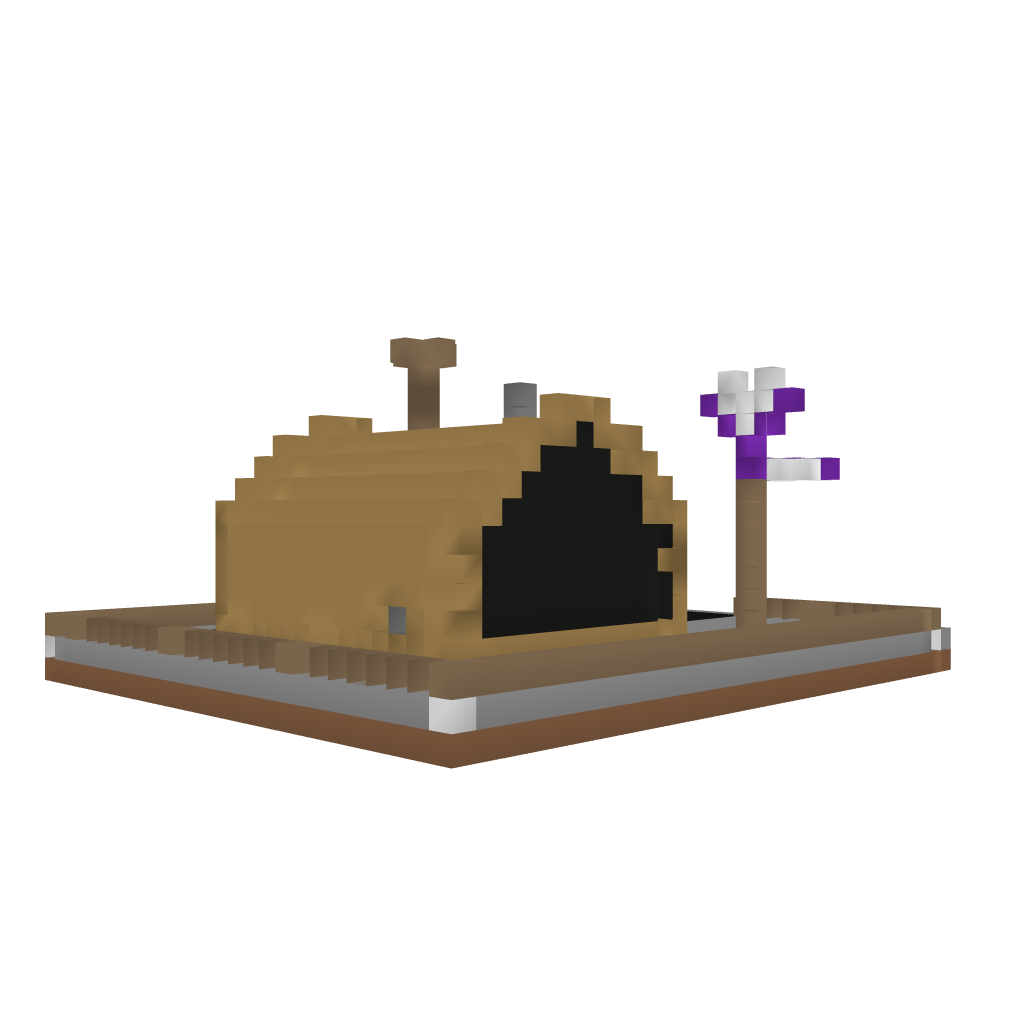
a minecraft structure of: The Krusty Krab